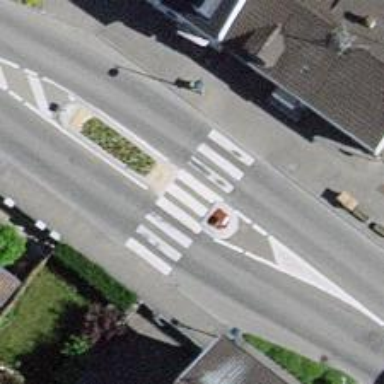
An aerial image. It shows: Uncontrolled zebra crossing on the road.